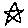
Label: star